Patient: sex M, age 75
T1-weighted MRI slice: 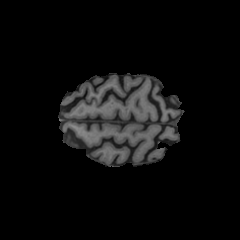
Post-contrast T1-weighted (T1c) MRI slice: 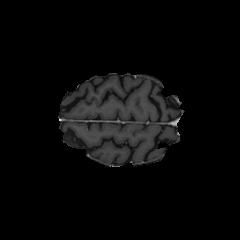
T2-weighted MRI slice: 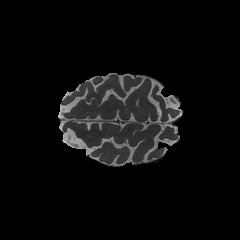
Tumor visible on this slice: no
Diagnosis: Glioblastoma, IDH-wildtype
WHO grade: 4